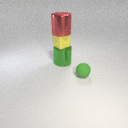
small yellow rubber cube above large green metal cylinder